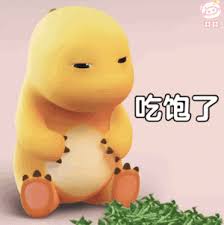
Label: nailong